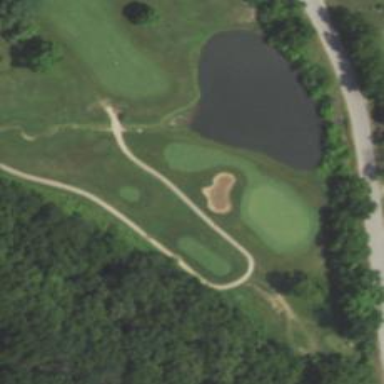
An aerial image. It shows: View of golf hole.